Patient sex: M
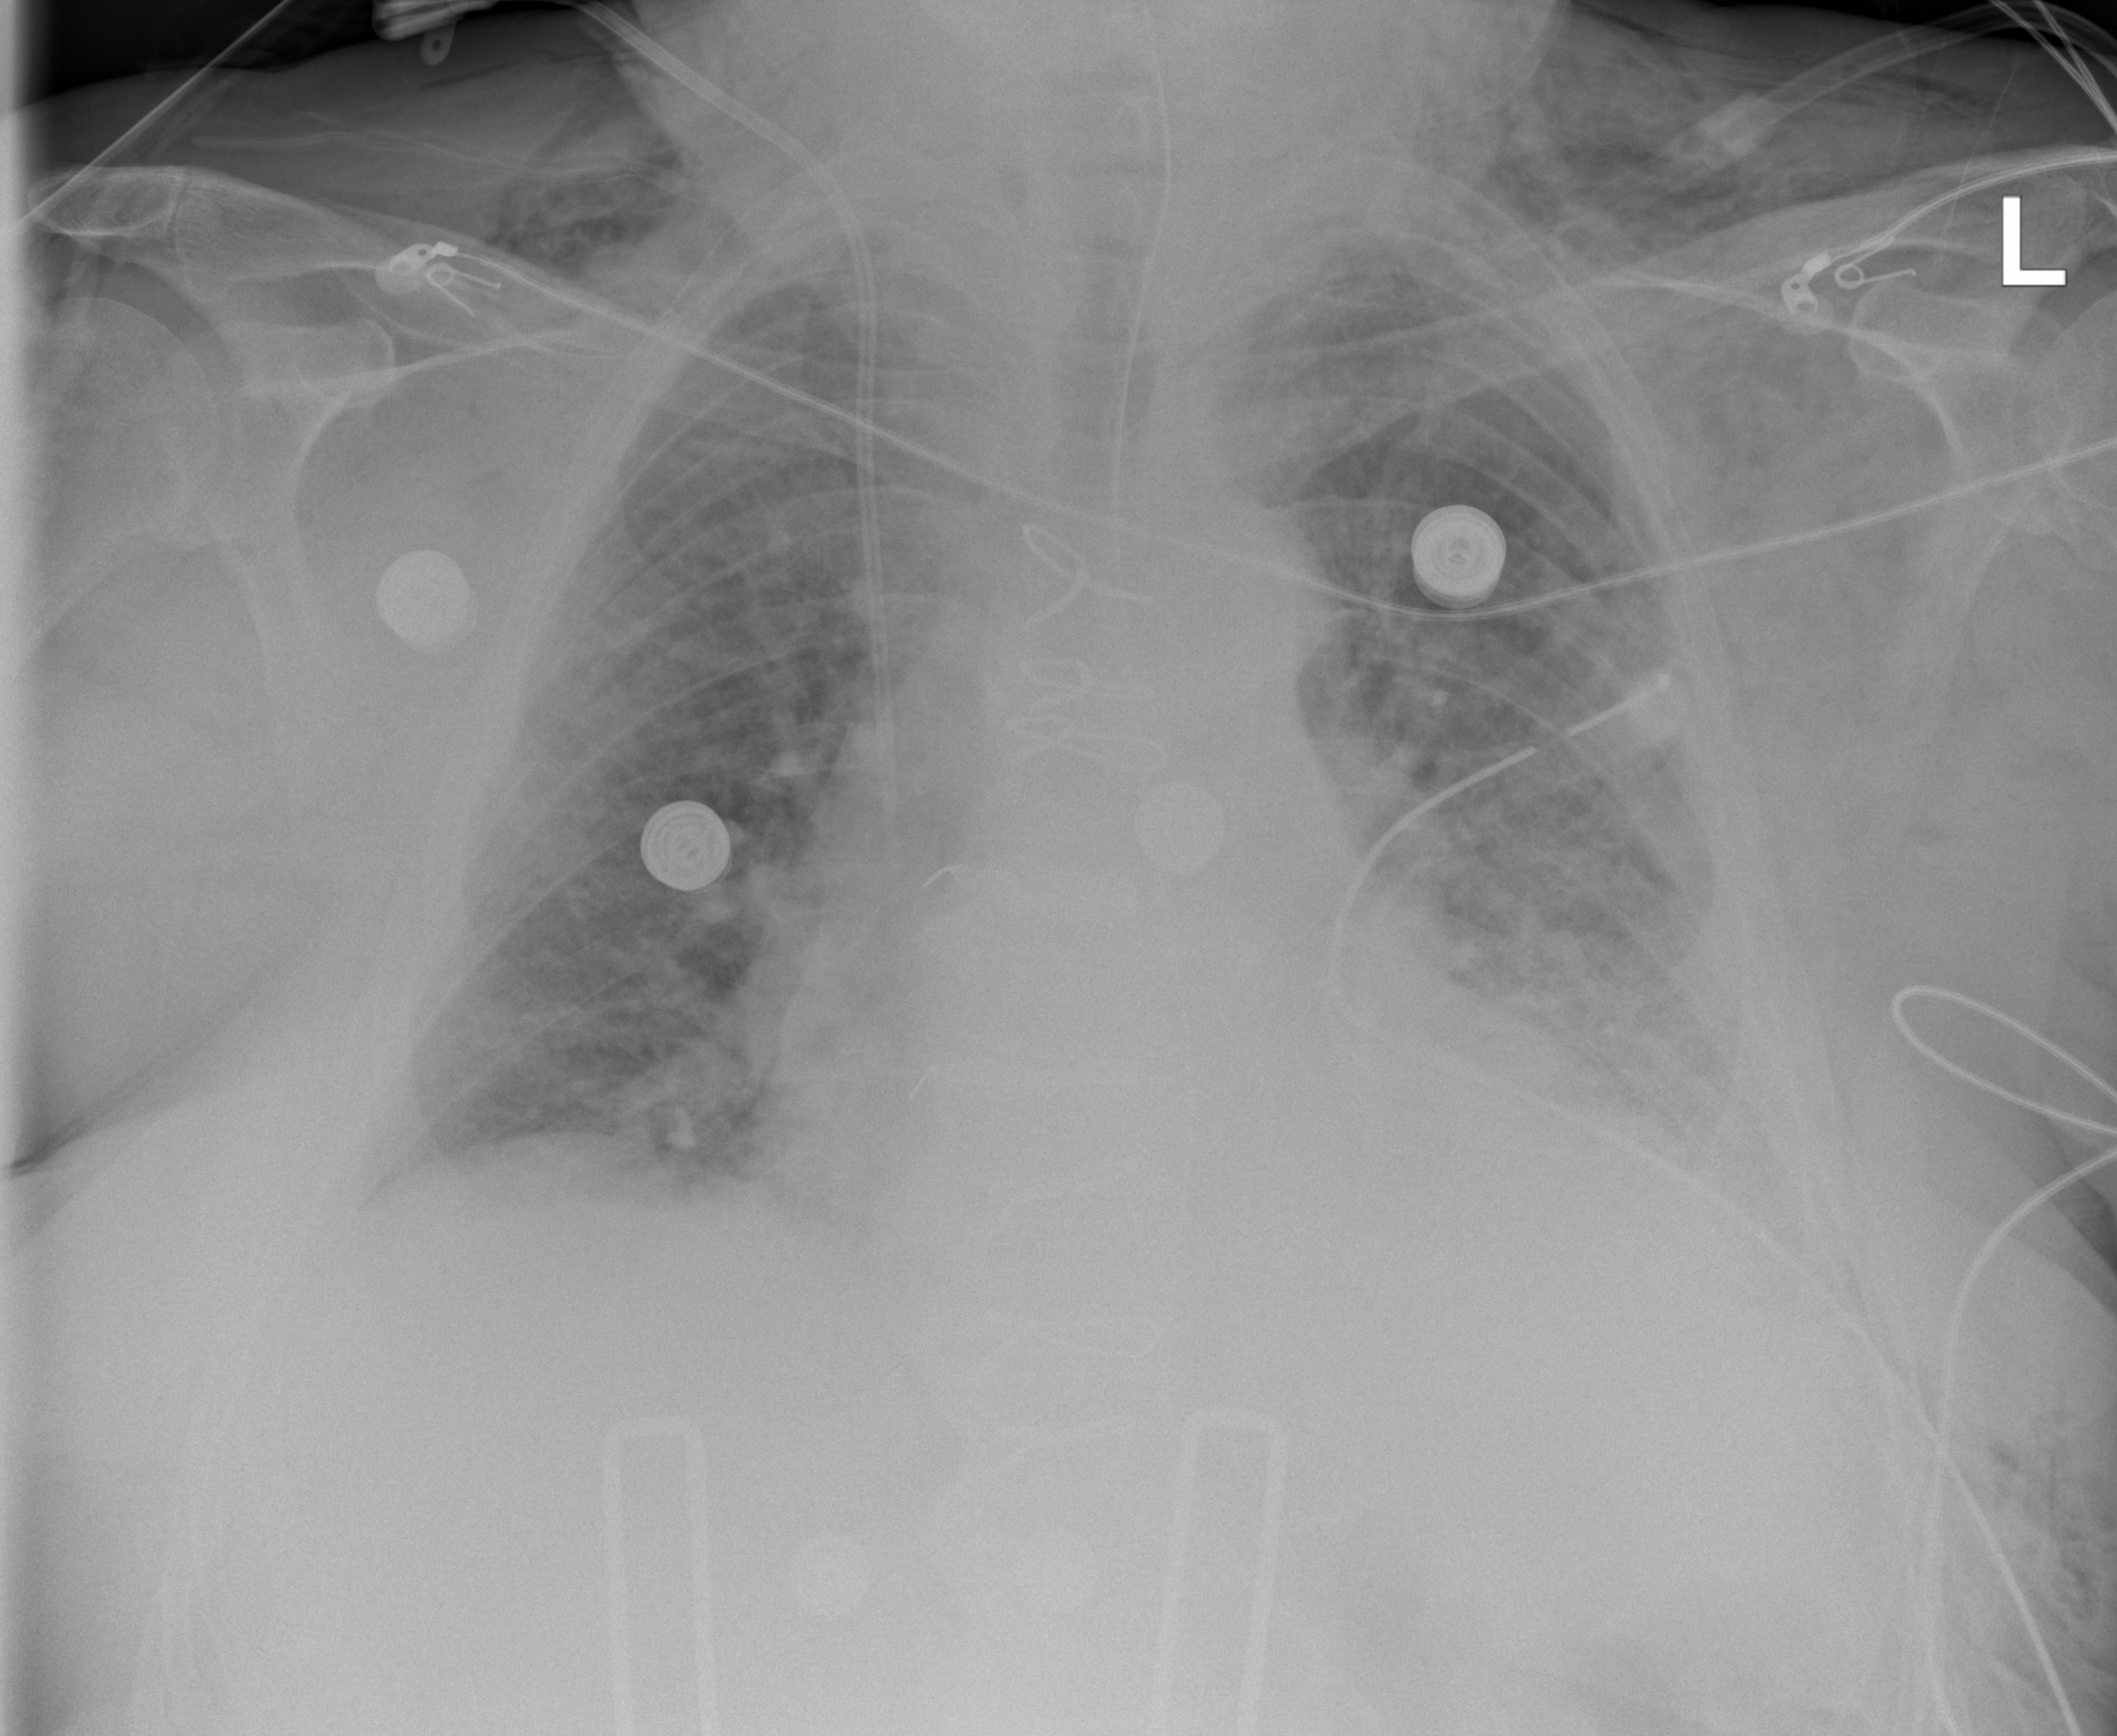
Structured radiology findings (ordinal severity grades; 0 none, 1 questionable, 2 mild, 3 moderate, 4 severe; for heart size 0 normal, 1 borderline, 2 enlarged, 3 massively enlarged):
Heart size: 2
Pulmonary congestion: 2
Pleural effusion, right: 2
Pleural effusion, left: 2
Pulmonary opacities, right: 2
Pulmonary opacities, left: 2
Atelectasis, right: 2
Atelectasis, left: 2